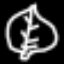
Label: leaf